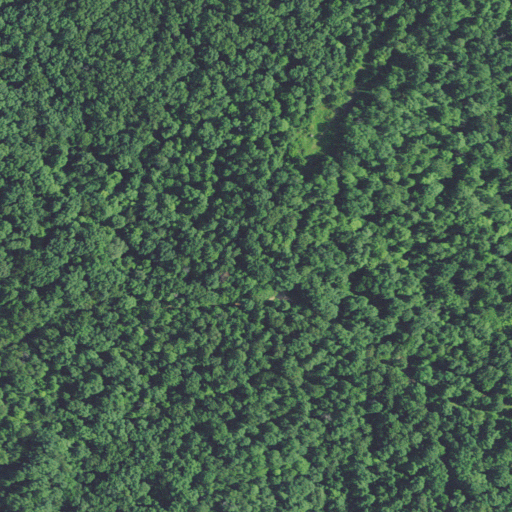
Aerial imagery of ridge(s) in West Virginia named Shinn Ridge containing only deciduous forest